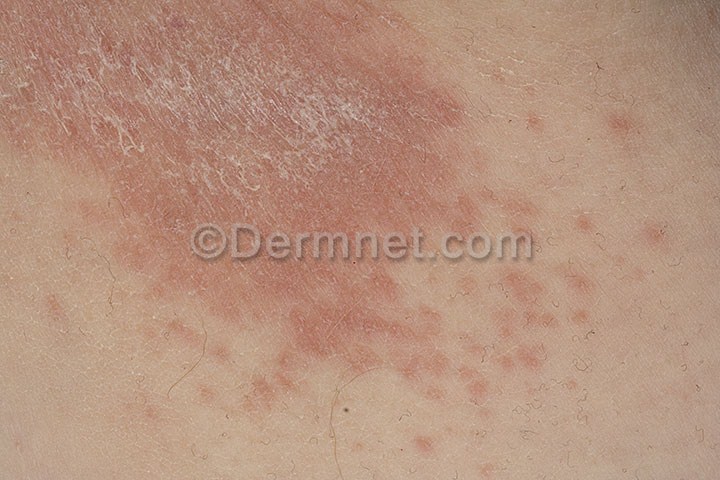
Disease: Tinea Ringworm Candidiasis and other Fungal Infections